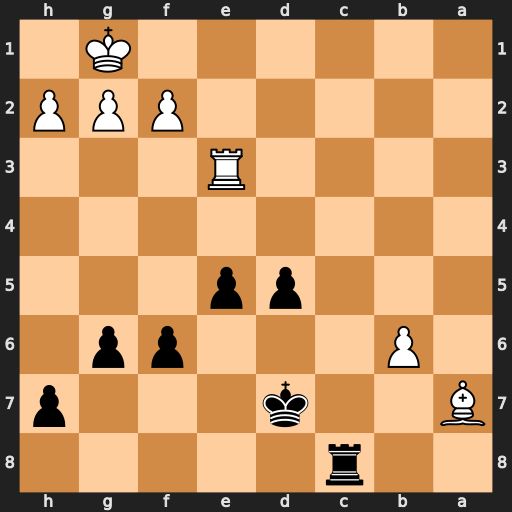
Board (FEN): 2r5/B2k3p/1P3pp1/3pp3/8/4R3/5PPP/6K1
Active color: b
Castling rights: -
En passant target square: -
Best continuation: Rc1+ Re1 Rxe1#